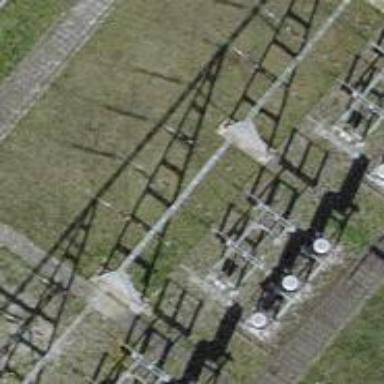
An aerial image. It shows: Power line with three cables.